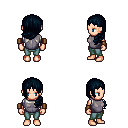
a pixel art fantasy rpg character, female body template, human, light skin, steel chest armor, teal pants, raven left-swept hairstyle, leather bracers, four views (front, back, left, right), 2x2 character sprite sheet, small pixel art, hard edges, no anti-aliasing